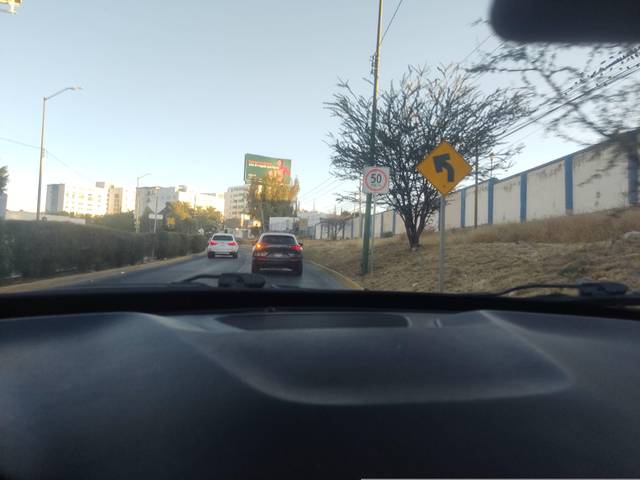
Region: Mexico
Coordinates: 21.154, -101.72